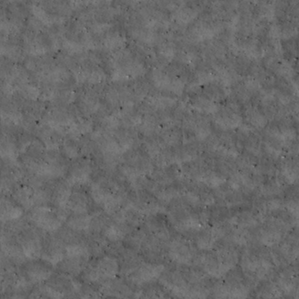
Label: non_frost